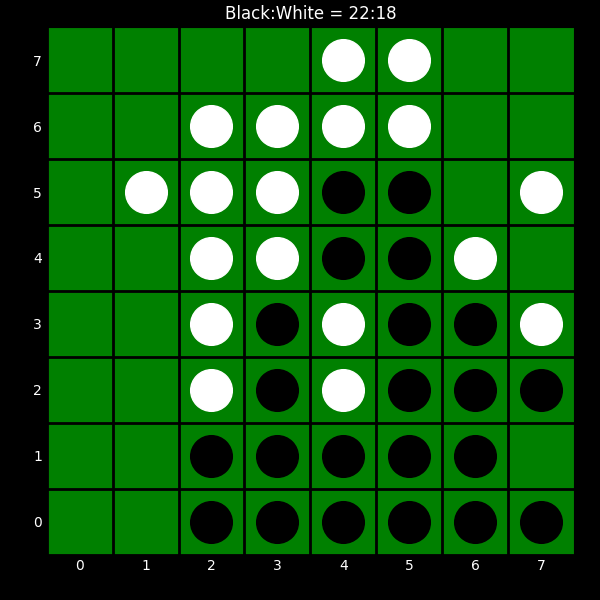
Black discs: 22
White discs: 18